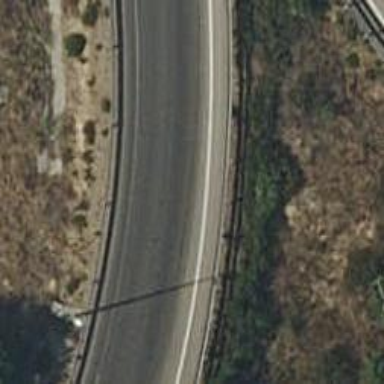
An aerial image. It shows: Trunk link highway.